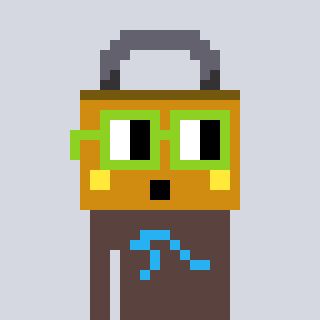
a pixel art character with square light green glasses, a lock-shaped head and a darkbrown-colored body on a cool background